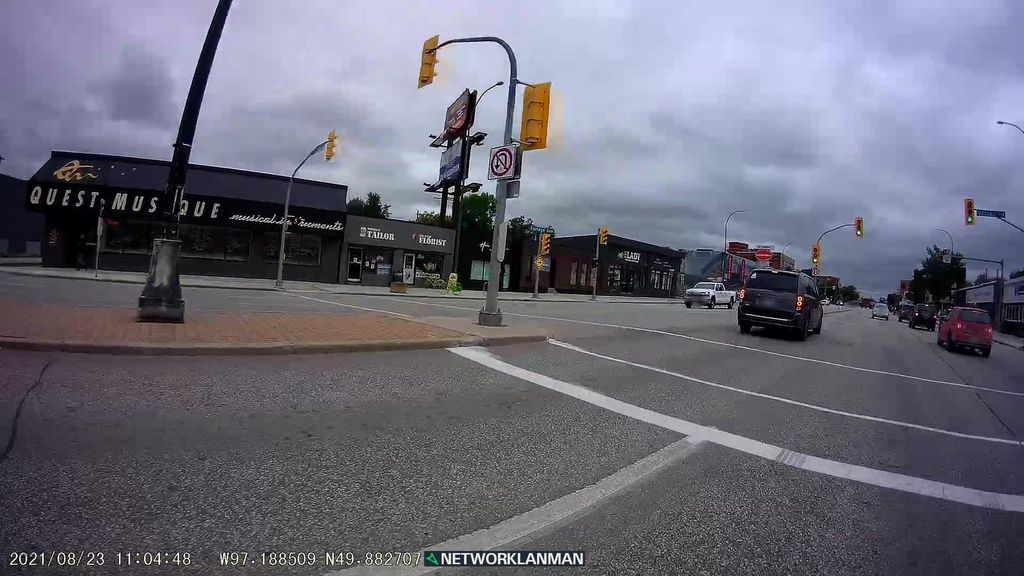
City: winnipeg